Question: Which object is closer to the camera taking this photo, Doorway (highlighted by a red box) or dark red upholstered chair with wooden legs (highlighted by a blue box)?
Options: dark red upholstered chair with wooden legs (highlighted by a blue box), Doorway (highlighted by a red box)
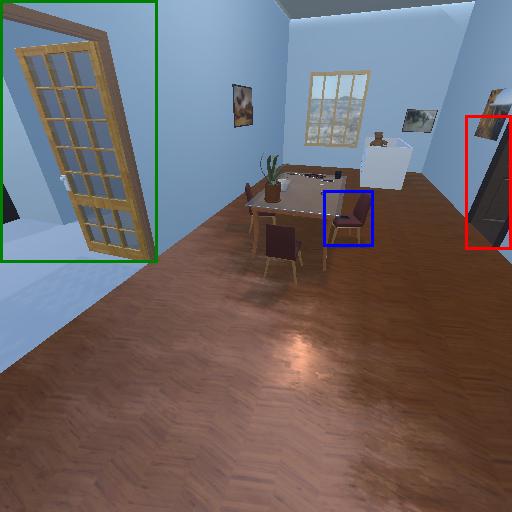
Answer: dark red upholstered chair with wooden legs (highlighted by a blue box)